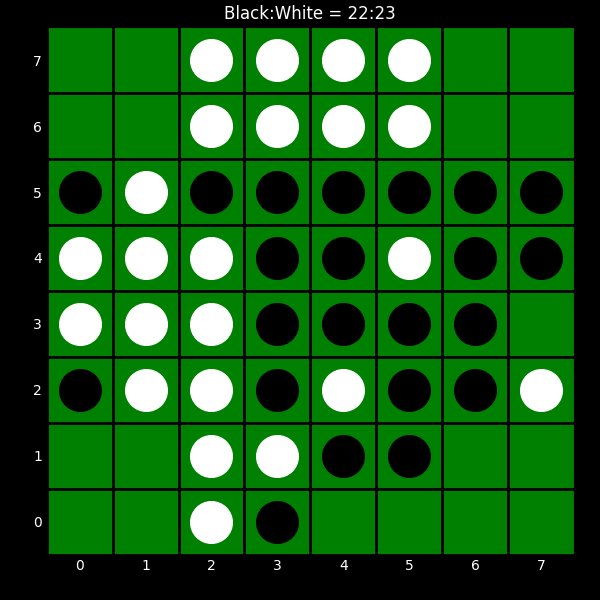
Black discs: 22
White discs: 23